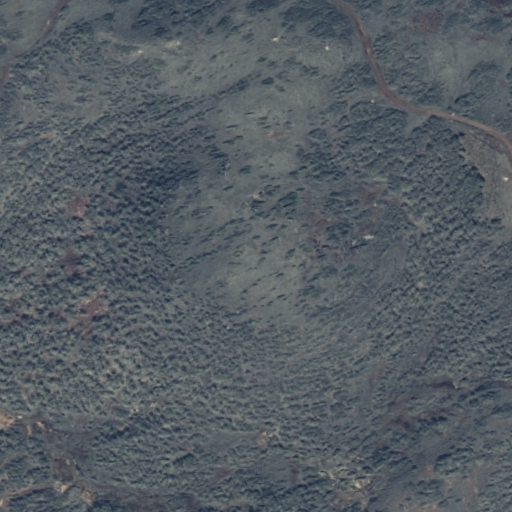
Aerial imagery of mountain in Hawaii named Kaeo containing only unknown